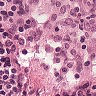
Metastatic tissue present: no